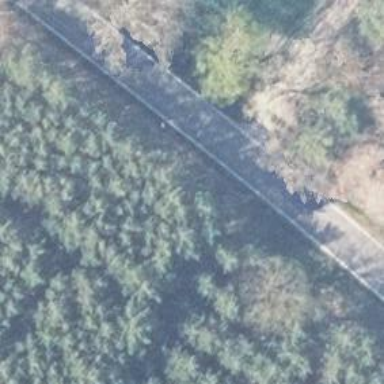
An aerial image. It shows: Asphalt road classified as tertiary.